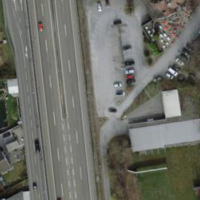
EUNIS habitat code: 57
Species observed at this site:
Milvus milvus